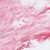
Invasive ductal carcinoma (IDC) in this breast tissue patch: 0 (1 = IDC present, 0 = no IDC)